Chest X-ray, AP view. Patient: 54 years old, sex M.
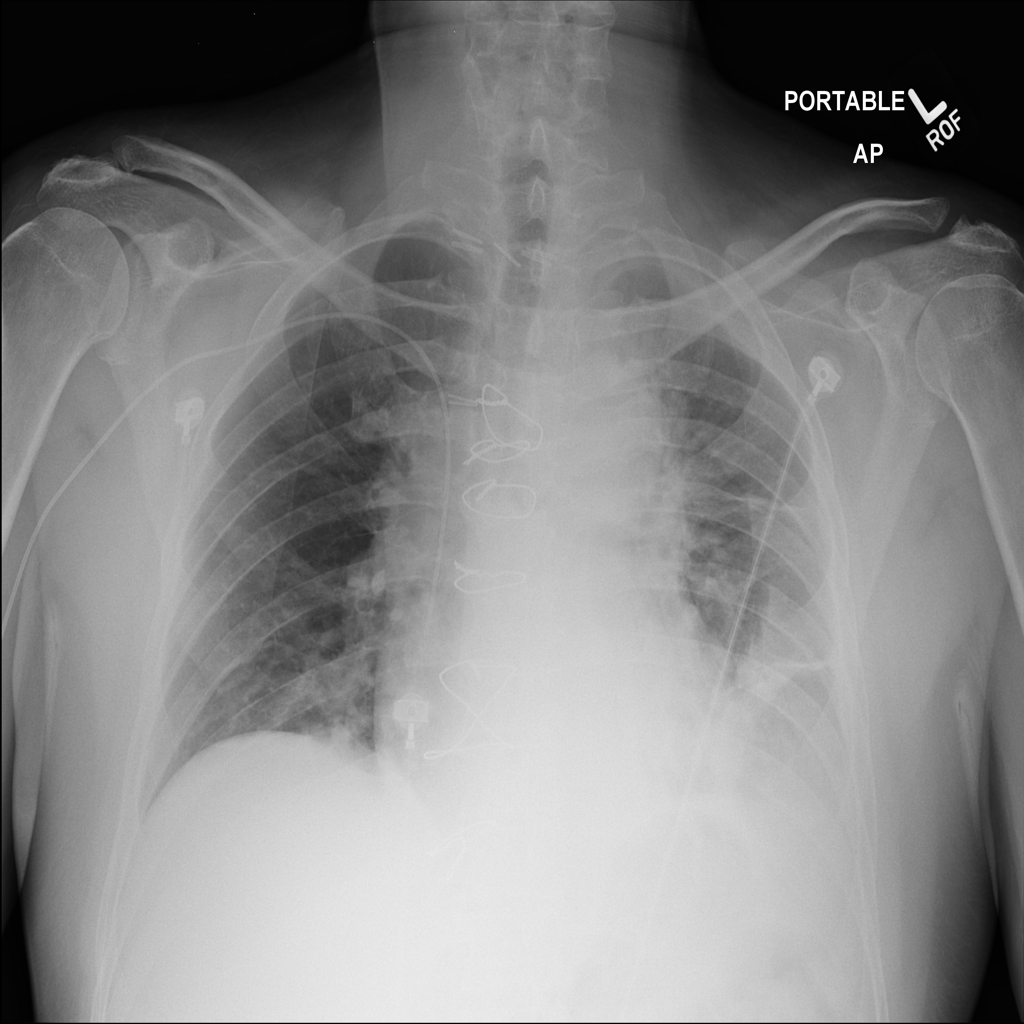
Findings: Effusion